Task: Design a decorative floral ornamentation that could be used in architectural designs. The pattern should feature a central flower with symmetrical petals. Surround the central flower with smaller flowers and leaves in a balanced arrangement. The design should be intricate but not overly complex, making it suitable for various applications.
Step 1720:
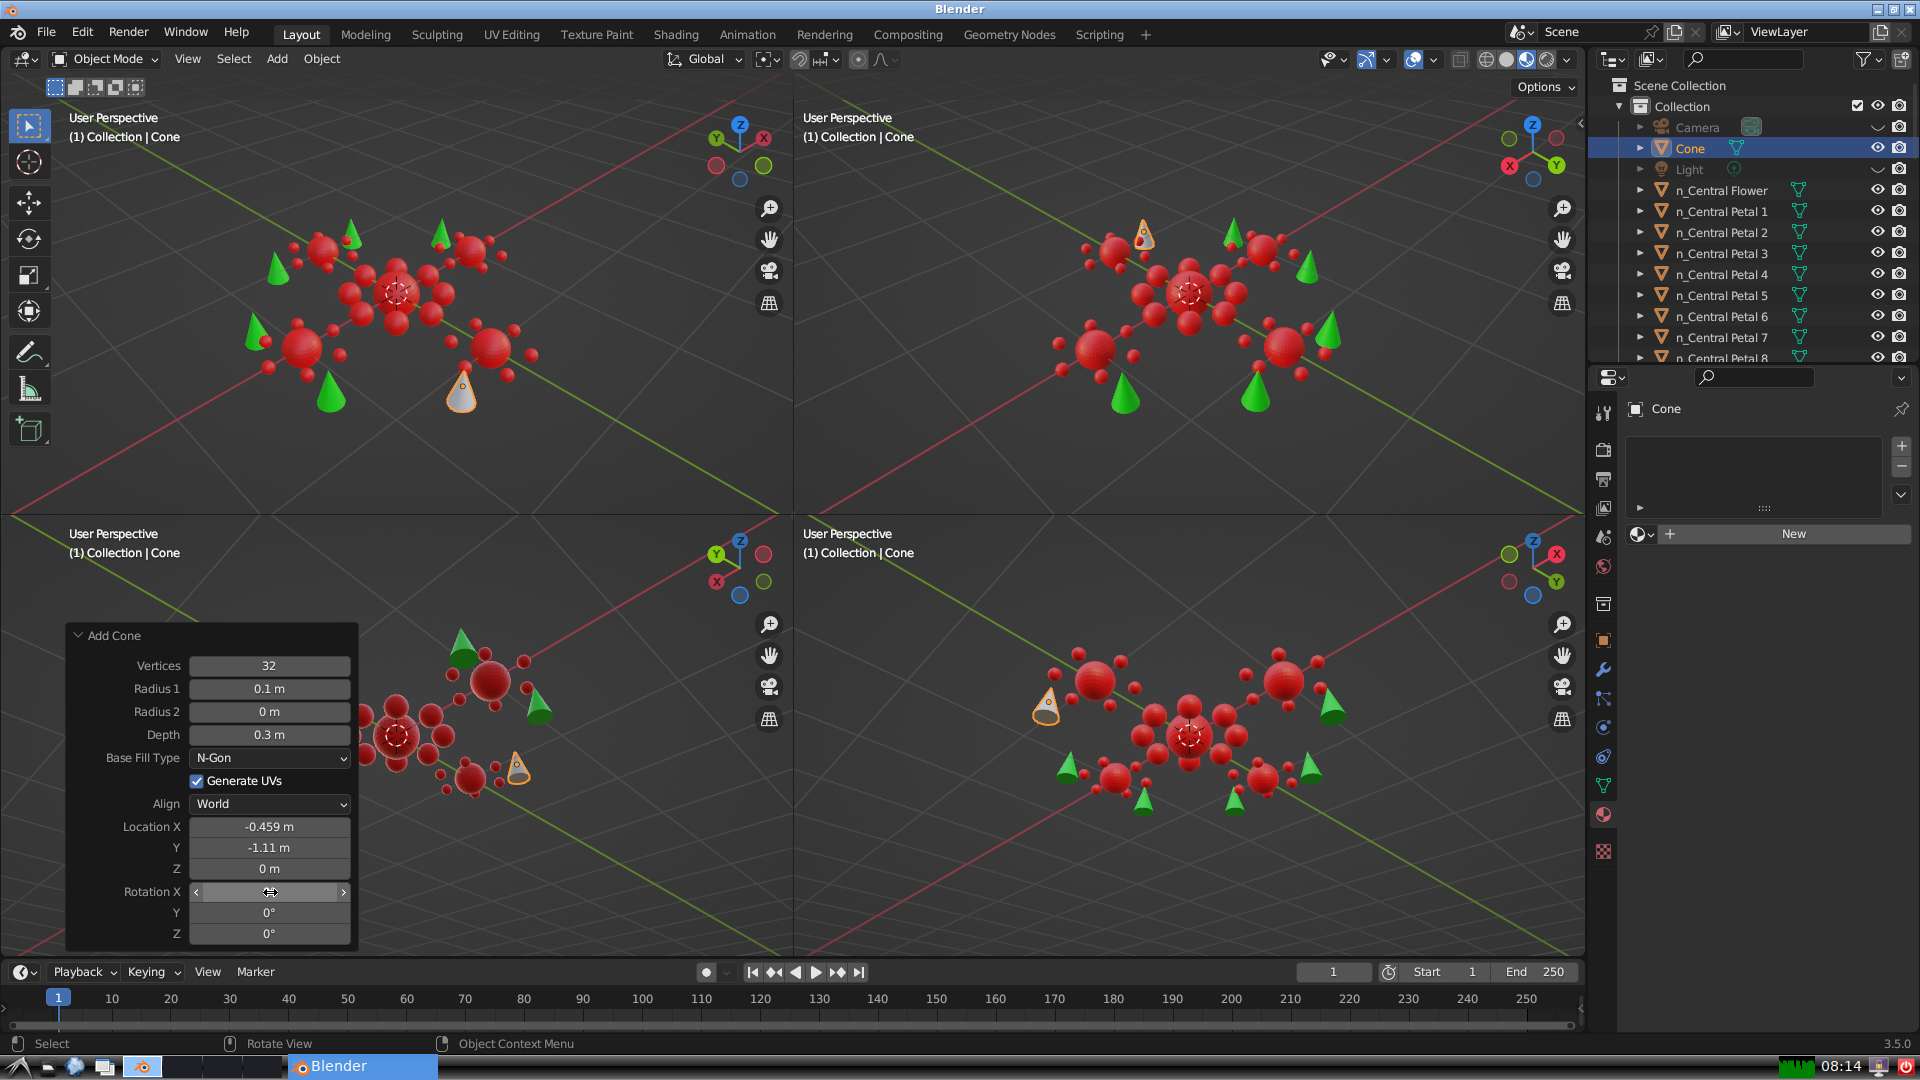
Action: click: no